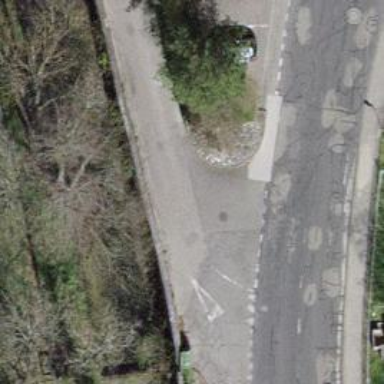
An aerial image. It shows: Unclassified road with asphalt surface.